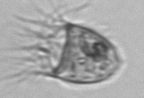
Label: Balanion